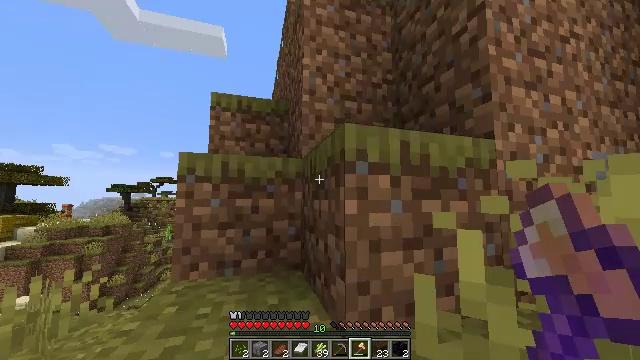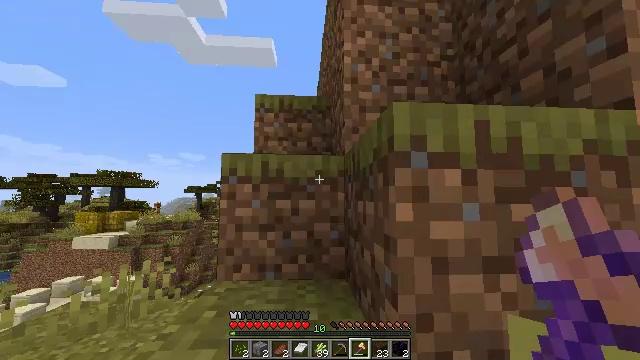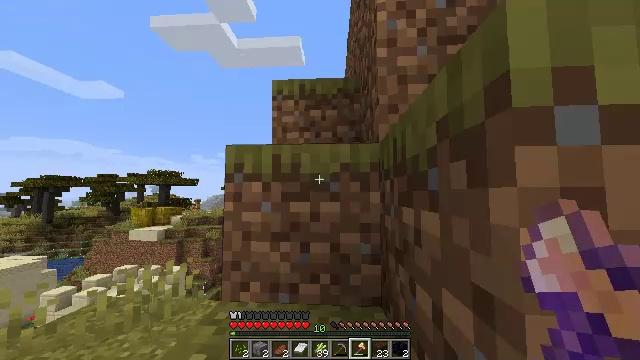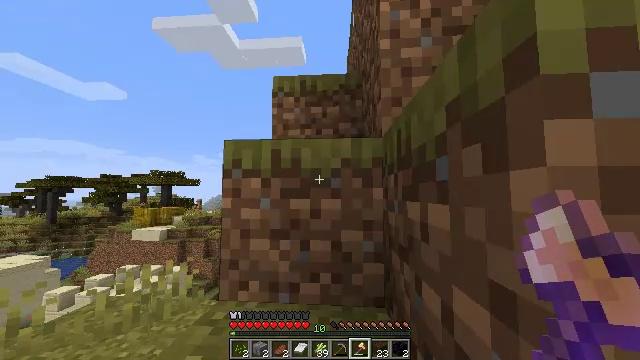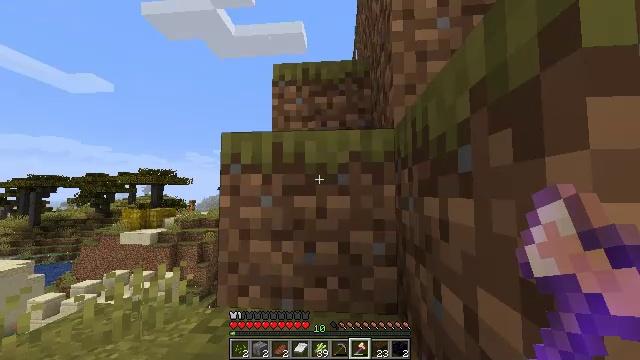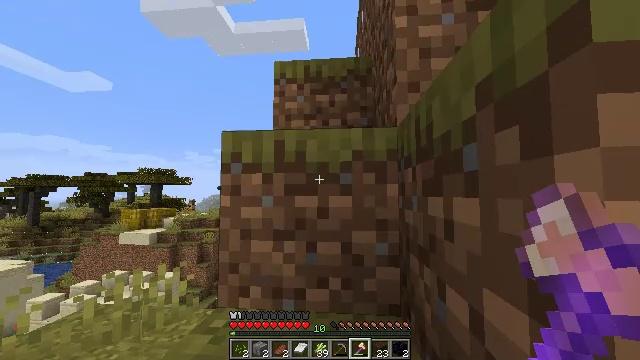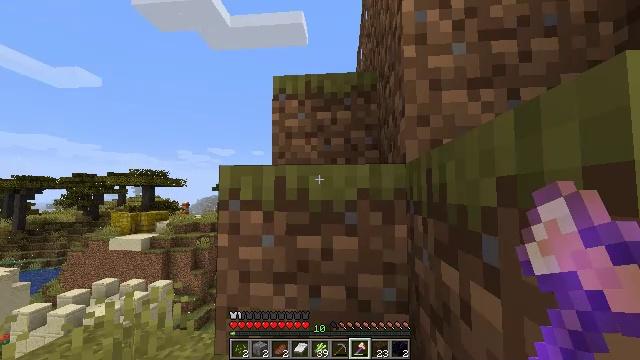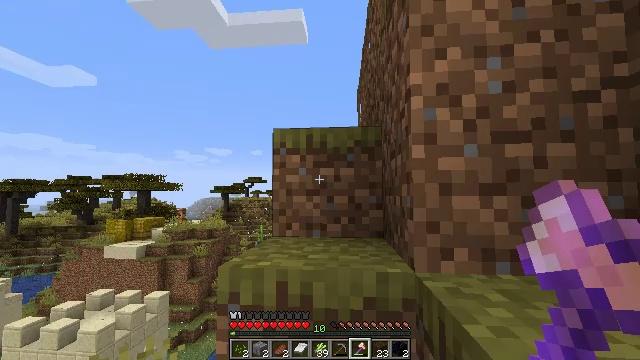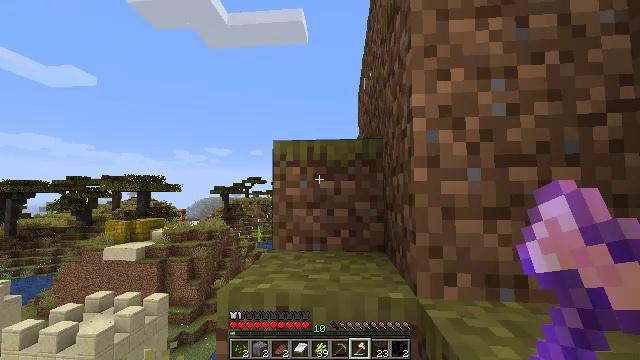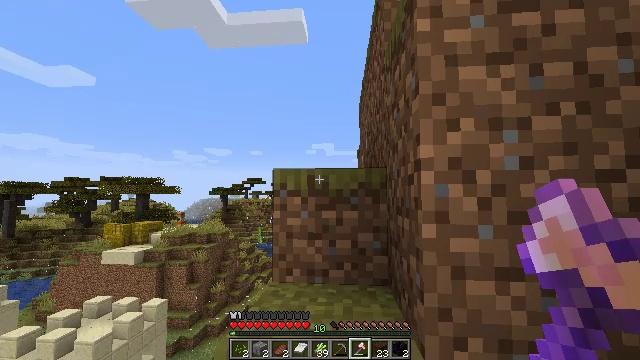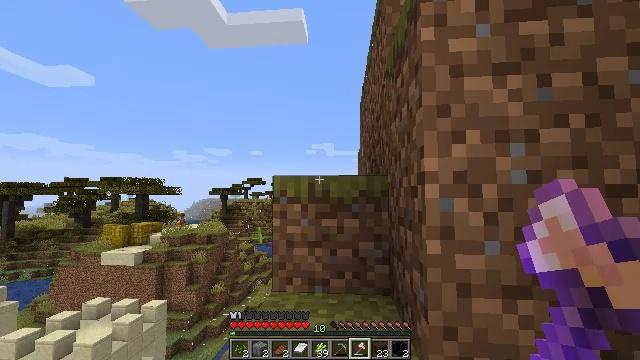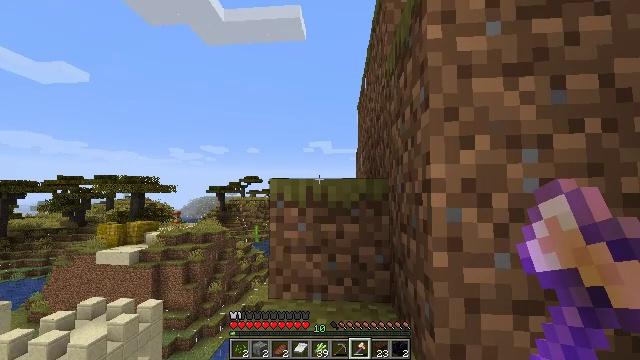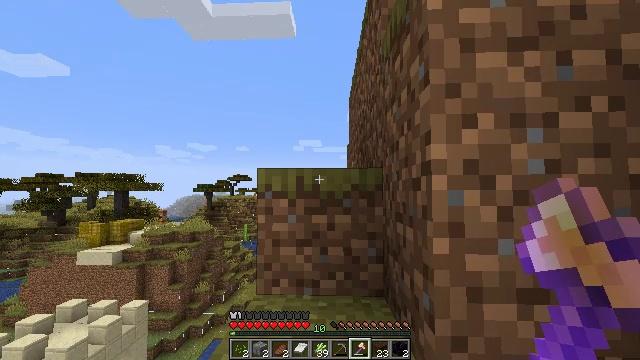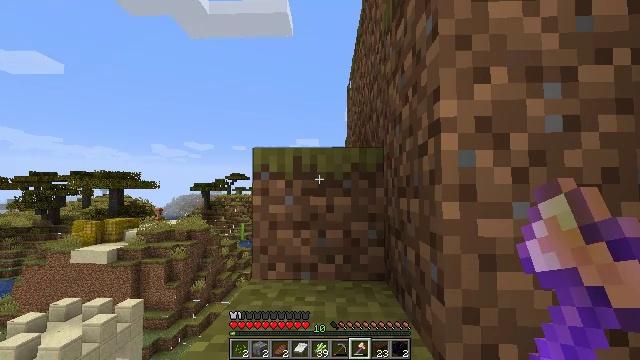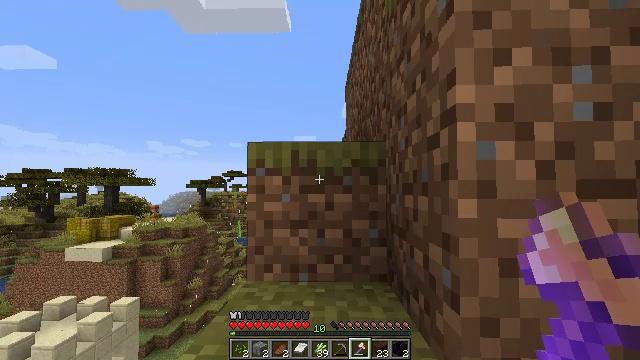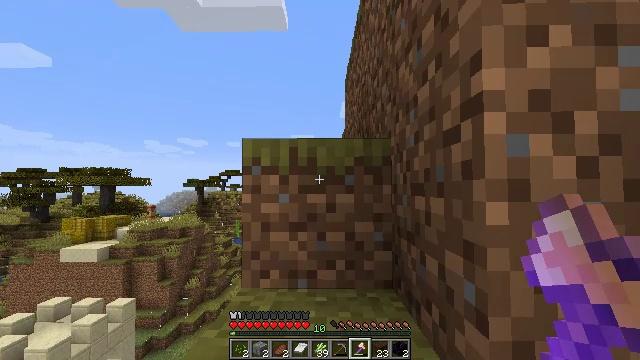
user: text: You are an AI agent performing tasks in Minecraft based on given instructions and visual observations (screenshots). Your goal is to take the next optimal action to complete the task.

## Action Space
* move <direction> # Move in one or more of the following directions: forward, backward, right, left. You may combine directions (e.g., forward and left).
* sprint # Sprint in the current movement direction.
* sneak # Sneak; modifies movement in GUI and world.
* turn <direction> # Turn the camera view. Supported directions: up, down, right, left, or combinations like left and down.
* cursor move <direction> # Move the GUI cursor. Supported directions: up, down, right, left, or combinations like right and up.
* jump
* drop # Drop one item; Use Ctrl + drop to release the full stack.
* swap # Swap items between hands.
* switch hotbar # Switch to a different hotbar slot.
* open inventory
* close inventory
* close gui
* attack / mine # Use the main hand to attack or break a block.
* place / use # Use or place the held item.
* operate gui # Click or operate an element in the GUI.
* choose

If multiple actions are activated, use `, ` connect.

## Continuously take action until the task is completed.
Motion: motion action
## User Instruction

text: Mine tall grass from the ground.
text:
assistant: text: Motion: move forward, turn left
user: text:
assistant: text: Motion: move forward, turn left
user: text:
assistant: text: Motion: move forward
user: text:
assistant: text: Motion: move forward
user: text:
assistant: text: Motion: move forward
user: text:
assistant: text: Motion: move forward, jump
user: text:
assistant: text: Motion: move forward, jump
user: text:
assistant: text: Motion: move forward, jump
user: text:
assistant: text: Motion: move forward, jump
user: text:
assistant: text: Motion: move forward, jump
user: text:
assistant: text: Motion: move forward, jump
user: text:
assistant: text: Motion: move forward, turn right, jump
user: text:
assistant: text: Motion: move forward, jump
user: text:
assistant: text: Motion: move forward, jump
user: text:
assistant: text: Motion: move forward, sprint, jump
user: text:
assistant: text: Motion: move forward, sprint, jump
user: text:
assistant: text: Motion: move forward, sprint, jump
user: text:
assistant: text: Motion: move forward, jump
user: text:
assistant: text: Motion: move forward, jump
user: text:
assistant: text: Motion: move forward, jump
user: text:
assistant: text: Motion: move forward, turn right, jump
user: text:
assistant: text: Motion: move forward, turn right and down, jump
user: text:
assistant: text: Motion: move forward
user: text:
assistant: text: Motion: move forward
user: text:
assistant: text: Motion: no_op
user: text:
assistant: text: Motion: no_op
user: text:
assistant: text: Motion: no_op
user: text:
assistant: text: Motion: move forward
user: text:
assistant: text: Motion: move forward
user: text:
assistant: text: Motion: move forward, turn down